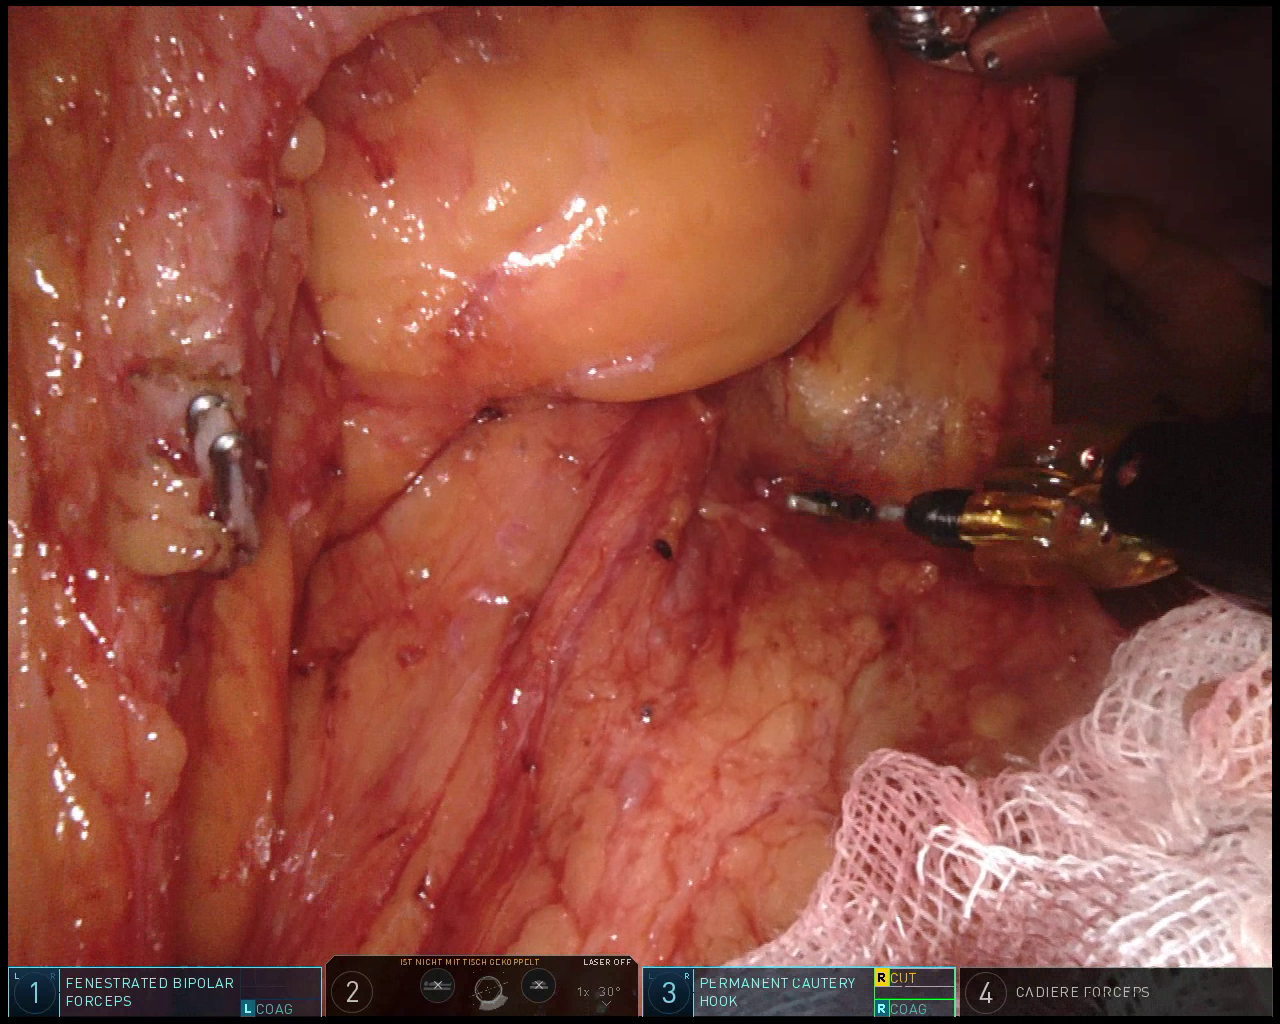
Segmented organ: ureter
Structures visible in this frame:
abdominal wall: no
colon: no
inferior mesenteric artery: no
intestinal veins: no
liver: no
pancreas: no
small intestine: no
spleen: no
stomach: no
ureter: yes
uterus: no
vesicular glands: no